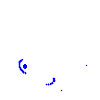
Particle: kaon